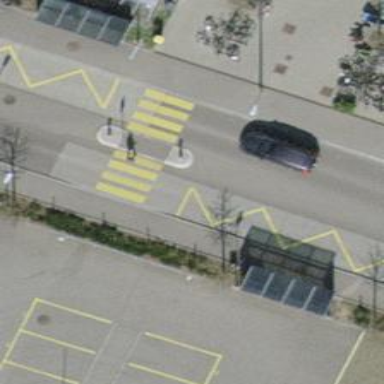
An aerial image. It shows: Marked zebra crossing with island.